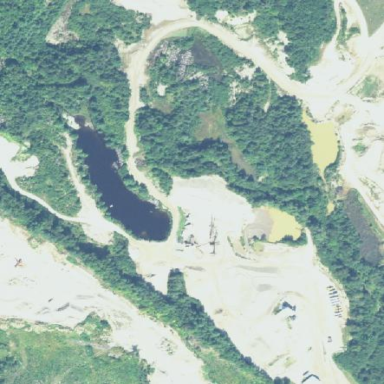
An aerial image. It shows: Quarry area.